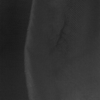
Label: not_dusty